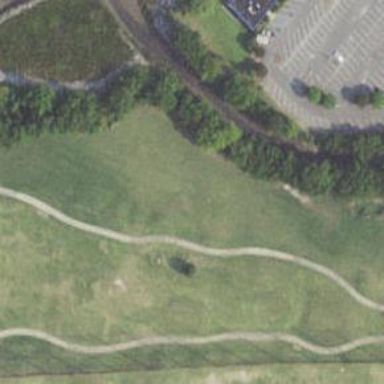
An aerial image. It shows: Footway that resembles golf path.